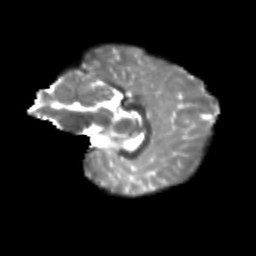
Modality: T2w
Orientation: sagittal
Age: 9
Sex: female
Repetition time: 9.5 s
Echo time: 0.089 s